Question: I have an imported model in .fbx format, with pre-baked animations. I want to apply physics to the model, however playing the animations seem to interfere with the physics
When the animations play the model won't 'fall'/collide but if I untick the 'Animation' in the inspector my model reacts correctly to the physics rigid body/mesh collider applied to the gameobject, but the minute I switch back on the animation the model moves back to it's original start position (but does play the animations correctly)
What am I doing wrong?
EDIT: This is the 'Animation' tick box I was talking about:

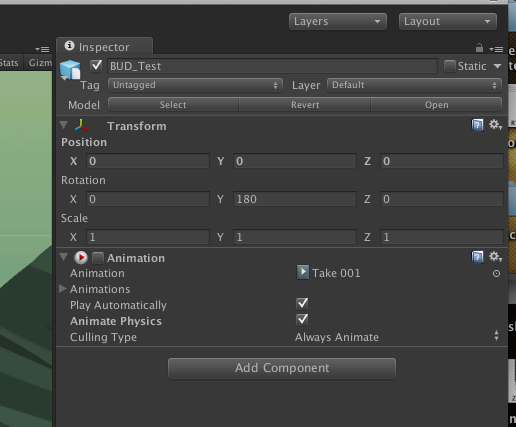
Answer: I was able to solve it by following <URL> and making an empty game object to be used as a container, add the rigid body/mesh collider/scripts to the container game object, then add my model as a child of that game object. This way the transformations applied in script apply to the container, and the animations no longer affect the movement of the model!